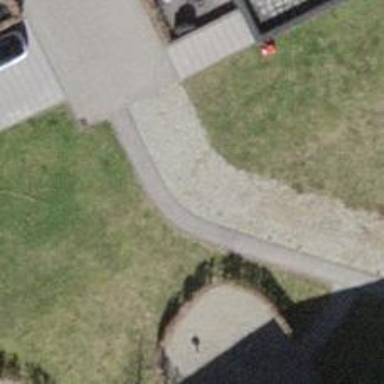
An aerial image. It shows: Footway with surface made of sett.